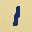
Label: 1